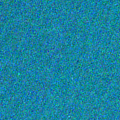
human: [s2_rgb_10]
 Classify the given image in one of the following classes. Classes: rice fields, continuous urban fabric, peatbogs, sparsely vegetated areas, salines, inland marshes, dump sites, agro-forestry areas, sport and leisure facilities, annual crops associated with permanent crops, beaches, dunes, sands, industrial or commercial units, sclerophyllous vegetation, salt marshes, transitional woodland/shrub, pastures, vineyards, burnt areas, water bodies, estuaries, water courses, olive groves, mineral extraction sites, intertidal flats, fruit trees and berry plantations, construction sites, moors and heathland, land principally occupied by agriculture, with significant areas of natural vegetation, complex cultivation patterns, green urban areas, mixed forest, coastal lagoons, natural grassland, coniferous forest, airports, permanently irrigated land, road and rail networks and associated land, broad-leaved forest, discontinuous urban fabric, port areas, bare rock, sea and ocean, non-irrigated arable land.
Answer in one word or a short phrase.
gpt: sea and ocean